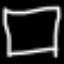
Label: square